Question: I'm following this tutorial <URL>. Everything freezes after, the first parts are ok I see the ship and the background, but when the enemies are supposed to come out the exception is thrown. The code is the following:
'''
func addAlien() {
var alien: SKSpriteNode = SKSpriteNode(imageNamed: "alien")
alien.physicsBody = SKPhysicsBody(rectangleOfSize: alien.size)
alien.physicsBody.dynamic = true
alien.physicsBody.categoryBitMask = alienCategory
alien.physicsBody.contactTestBitMask = photonTorpedoCategory
alien.physicsBody.collisionBitMask = 0
let minX = alien.size.width/2
let maxX = self.frame.size.width - alien.size.width/2
let rangeX = maxX - minX
var position:CGFloat = CGFloat(Int(arc4random())) % CGFloat(rangeX) + CGFloat(minX)
alien.position = CGPointMake(position, self.frame.size.height + alien.size.height)
self.addChild(alien)
let minDuration = 2
let maxDuration = 4
let rangeOfDuration = maxDuration - minDuration
var duration = Int(arc4random()) % Int(rangeOfDuration) + Int(minDuration)
var actionArray: NSMutableArray = NSMutableArray()
actionArray.addObject(SKAction.moveTo(CGPointMake(position, -alien.size.height), duration: NSTimeInterval(duration))) <------- Exception in this line
actionArray.addObject(SKAction.removeFromParent())
alien.runAction(SKAction.sequence(actionArray))
//alien.runAction(SKAction.sequence(actionArray))
}
'''
And I do not know what is wrong, the same was in another tutorial game. The function addAlien() is being called from:
'''
func updateWithTimeSinceLastUpdate(timeSinceLastUpdate: CFTimeInterval) {
lastYieldInterval += timeSinceLastUpdate
if lastYieldInterval > 1 {
lastYieldInterval = 0
addAlien()
}
}
'''
Any help? Thanks.
EDIT: What XCode looks like.
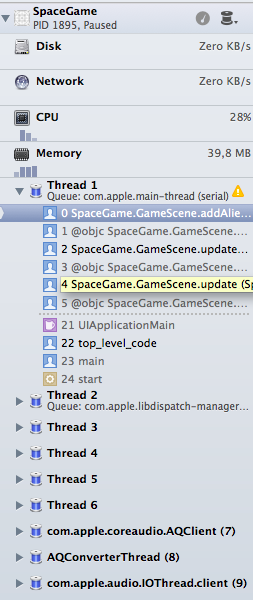
Answer: I had the same issue with this tutorial.
I've fixed that exception modifying the duration using this code:
'''
var duration = UInt32(arc4random()) % UInt32(rangeDuration) + UInt32(maxDuration)
'''